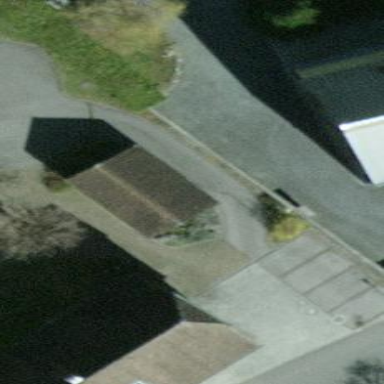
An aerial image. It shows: Garage.